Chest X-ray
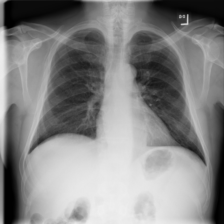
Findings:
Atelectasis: negative
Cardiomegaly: negative
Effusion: negative
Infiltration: positive
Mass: negative
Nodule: negative
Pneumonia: negative
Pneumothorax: negative
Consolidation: negative
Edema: negative
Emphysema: negative
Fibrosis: negative
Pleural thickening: negative
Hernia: positive